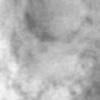
Label: no_change